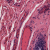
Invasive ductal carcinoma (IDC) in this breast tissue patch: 0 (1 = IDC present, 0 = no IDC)